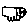
Label: car